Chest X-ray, PA view. Patient: 53 years old, sex F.
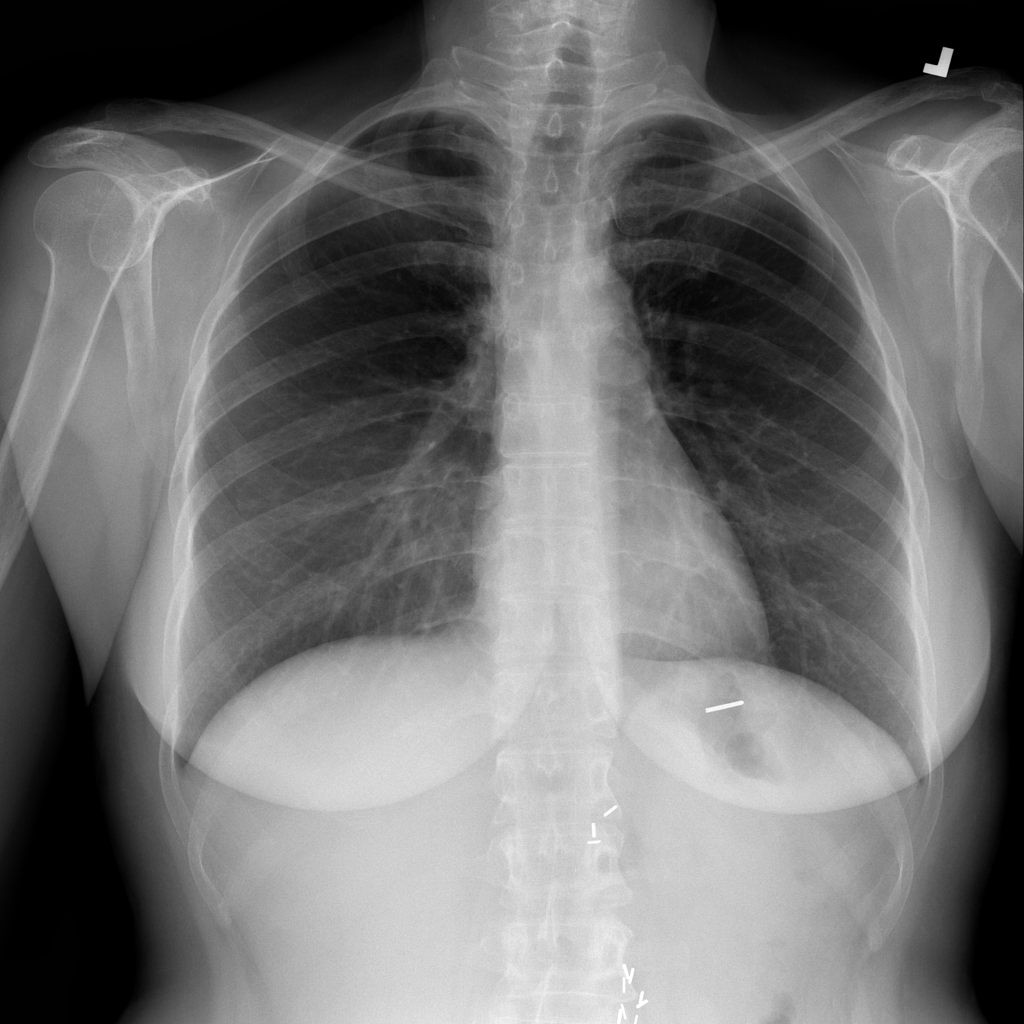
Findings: No Finding